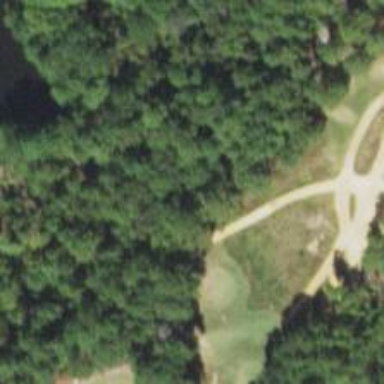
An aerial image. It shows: Footway that serves as golf path.